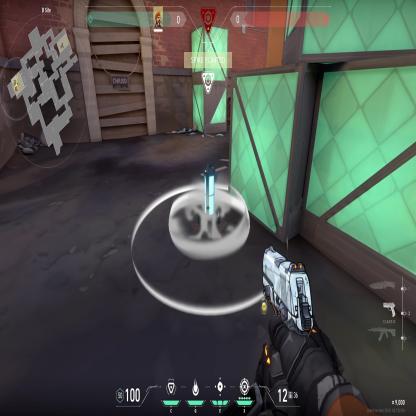
Label: planted spike